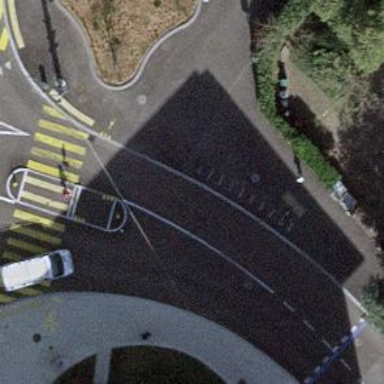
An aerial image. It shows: Bicycle repair station is available.